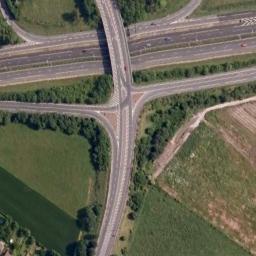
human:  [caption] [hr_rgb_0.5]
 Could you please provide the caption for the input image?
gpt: The overpass is next to the farmland .

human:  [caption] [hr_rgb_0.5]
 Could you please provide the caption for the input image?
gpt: The perimeter of the overpasses is completely covered by vegetation .

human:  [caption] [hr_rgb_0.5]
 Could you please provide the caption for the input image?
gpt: The overpass is over the roads in the fields  .

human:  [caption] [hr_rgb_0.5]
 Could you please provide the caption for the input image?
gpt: There are many trees beside the overpass .

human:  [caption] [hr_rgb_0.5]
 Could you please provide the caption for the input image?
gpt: There are some green trees and meadows around the overpass .